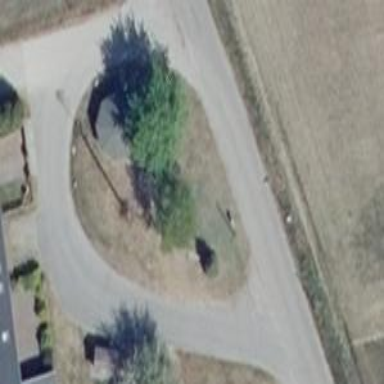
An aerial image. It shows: Shelter.